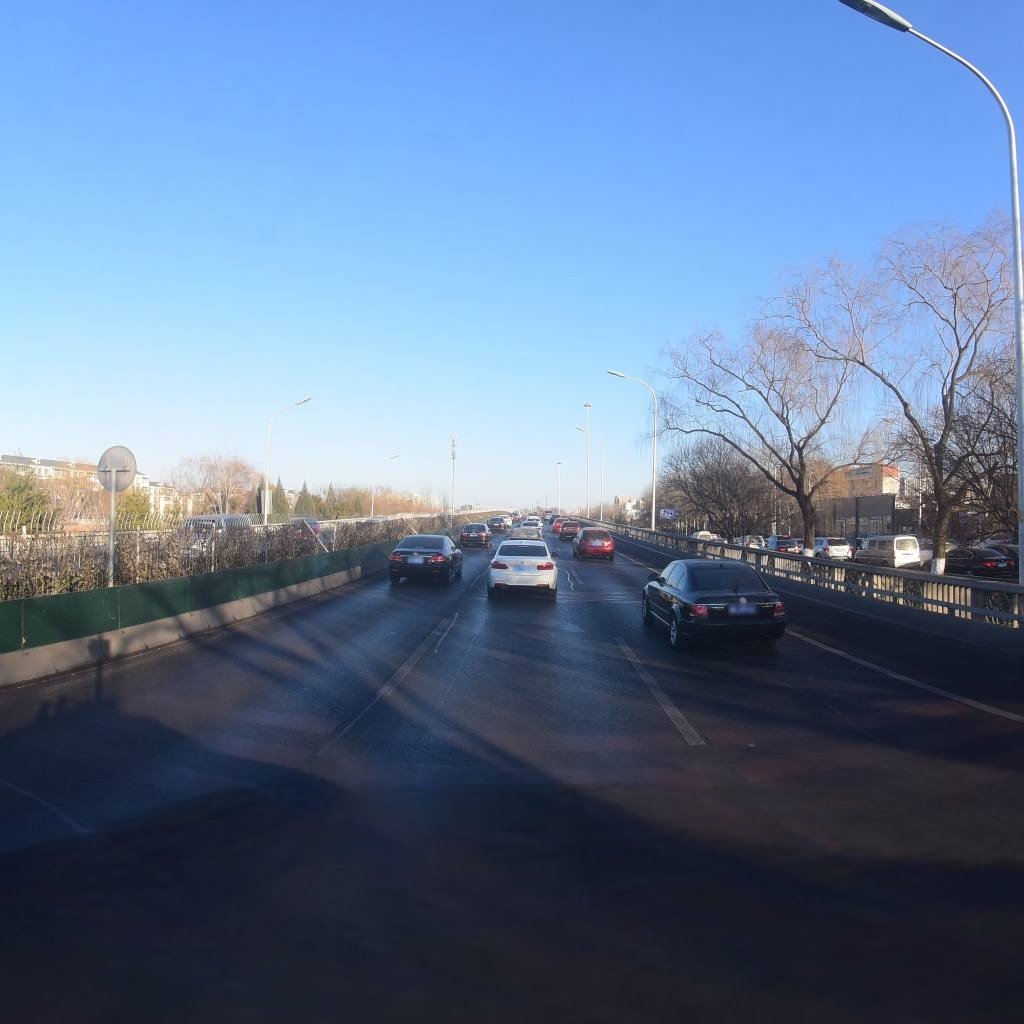
Region: Dongcheng
Road damage annotations: longitudinal patch, longitudinal patch, transverse patch, longitudinal patch, longitudinal patch